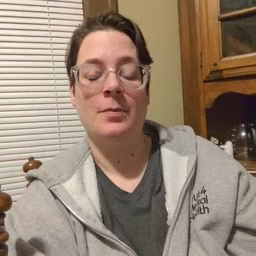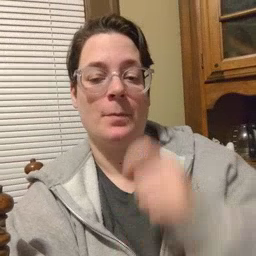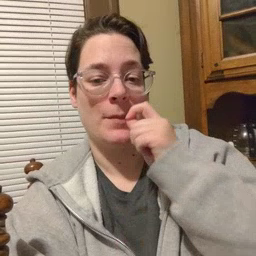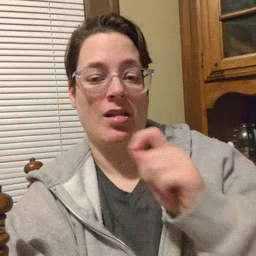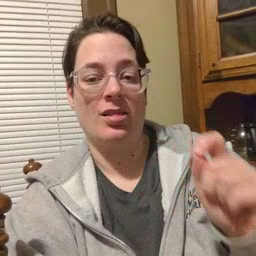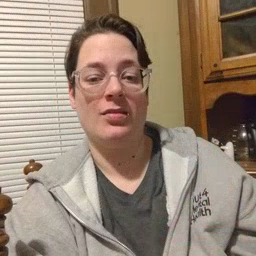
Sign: pencil